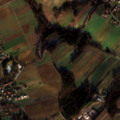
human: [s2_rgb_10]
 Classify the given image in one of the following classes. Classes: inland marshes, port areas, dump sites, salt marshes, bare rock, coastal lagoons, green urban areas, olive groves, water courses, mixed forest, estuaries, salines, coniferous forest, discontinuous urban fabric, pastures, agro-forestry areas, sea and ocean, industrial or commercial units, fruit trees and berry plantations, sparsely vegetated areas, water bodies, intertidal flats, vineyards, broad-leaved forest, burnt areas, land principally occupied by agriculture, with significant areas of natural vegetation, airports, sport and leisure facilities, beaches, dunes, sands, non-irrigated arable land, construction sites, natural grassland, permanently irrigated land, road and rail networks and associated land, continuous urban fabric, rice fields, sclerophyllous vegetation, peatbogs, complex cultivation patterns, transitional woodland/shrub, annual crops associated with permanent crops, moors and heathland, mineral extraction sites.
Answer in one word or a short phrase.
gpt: discontinuous urban fabric, non-irrigated arable land, complex cultivation patterns, land principally occupied by agriculture, with significant areas of natural vegetation